Question: I have a RadTreeView, in each item there is a RadCombobox with some elements. Now I need to add some "special" item into each combobox. User can click on this item to add new element in combobox:

My current code:
'''
<DataTemplate x:Key="Monitor">
<Grid Height="Auto" Width="Auto" HorizontalAlignment="Stretch" VerticalAlignment="Stretch">
<Grid.ColumnDefinitions>
<ColumnDefinition Width="16" />
<ColumnDefinition Width="*" />
<ColumnDefinition Width="Auto" />
<ColumnDefinition Width="Auto" />
</Grid.ColumnDefinitions>
<Image Grid.Column="0" Height="16" Width="16" Source="icons\monitor.png" />
<TextBlock Text="{Binding Name}" Margin="5 0 0 0" Grid.Column="1" Width="Auto" HorizontalAlignment="Stretch" VerticalAlignment="Center"/>
<!-- PROBLEM IS HERE -->
<telerik:RadComboBox Name="RadComboSchedule"
Grid.Column="2"
Margin="10 0 0 0"
Width="155"
ItemsSource="{Binding Source={StaticResource DataSource}, Path=ScheduleDataSource}"
ItemTemplate="{StaticResource ComboBoxTemplate}"
>
</telerik:RadComboBox>
<Button Name="BtnRemoveMonitor" Grid.Column="3" Style="{StaticResource ButtonListBoxItemStyle}" Template="{StaticResource RemoveButtonTemplate}" />
</Grid>
</DataTemplate>
<HierarchicalDataTemplate x:Key="Group"
ItemTemplate="{StaticResource Monitor}"
ItemsSource="{Binding Monitors}">
<TextBlock Text="{Binding Name}" HorizontalAlignment="Stretch" VerticalAlignment="Stretch"/>
</HierarchicalDataTemplate>
<telerik:RadTreeView
Name="RadTreeViewGroups"
Height="auto"
Width="auto"
ItemsSource="{Binding Source={StaticResource DataSource}, Path=GroupsDataSource}"
ItemTemplate="{StaticResource Group}"
>
</telerik:RadTreeView>
'''
So, I have all like at a screenshot without element "Add new item".
Any ideas?
PS It's not a problem to use standard WPF Combobox and TreeView controls.
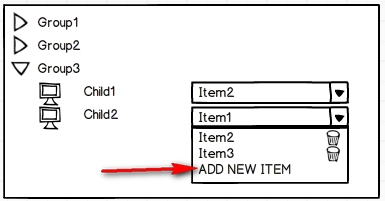
Answer: You can create a new item in the 'DataSource' of the 'ComboBox' which name is "ADD NEW ITEM" and handle when the user select it.
'''
private void SelectItem(object sender, SelectionChangedEventArgs e)
{
if (e.AddedItems[0].ToString() == "new")
{
string newItem = "completely new item";
dataSource.Add(newItem);
((ComboBox)sender).SelectedItem = newItem;
}
}
'''
In this question you can see a better example that each item is an instance of a class, so it's easier to handle the "add item" request:
<URL>
---
:
Having this class
'''
public class DisplayClass
{
public string Name { get; set; }
public bool IsDummy { get; set; }
}
'''
You bind 'ComboBox.ItemsSource' to an 'ObservableCollection' like this one:
'''
public ObservableCollection<DisplayClass> DataSource { get; set; }
'''
Add that "dummy" item to the collection
'''
DataSource.Add(new DisplayClass { Name = "ADD ITEM", IsDummy = true });
'''
Then you handle the item selection with something like this:
'''
private void SelectItem(object sender, SelectionChangedEventArgs e)
{
var comboBox = (ComboBox)sender;
var selectedItem = comboBox.SelectedItem as DisplayClass;
if (selectedItem != null && selectedItem.IsDummy)
{
//Creating the new item
var newItem = new DisplayClass { Name = comboBox.Items.Count.ToString(), IsDummy = false };
//Adding to the datasource
DataSource.Add(newItem);
//Removing and adding the dummy item from the collection, thus it is always the last on the 'list'
DataSource.Remove(selectedItem);
DataSource.Add(selectedItem);
//Select the new item
comboBox.SelectedItem = newItem;
}
}
'''
To display the items properly, you'll need to change the 'ComboBox.ItemTemplate', making the image invisible when the item is dummy
'''
<ComboBox ItemsSource="{Binding DataSource}" SelectionChanged="SelectItem">
<ComboBox.ItemTemplate>
<DataTemplate>
<StackPanel Orientation="Horizontal">
<TextBlock Text="{Binding Name}" Width="180" />
<Image HorizontalAlignment="Right" Source="..." MouseLeftButtonUp="DeleteItem">
<Image.Style>
<Style TargetType="Image">
<Style.Triggers>
<DataTrigger Binding="{Binding IsDummy}" Value="True">
<Setter Property="Visibility" Value="Hidden" />
</DataTrigger>
</Style.Triggers>
</Style>
</Image.Style>

</StackPanel>
</DataTemplate>
</ComboBox.ItemTemplate>
</ComboBox>
'''